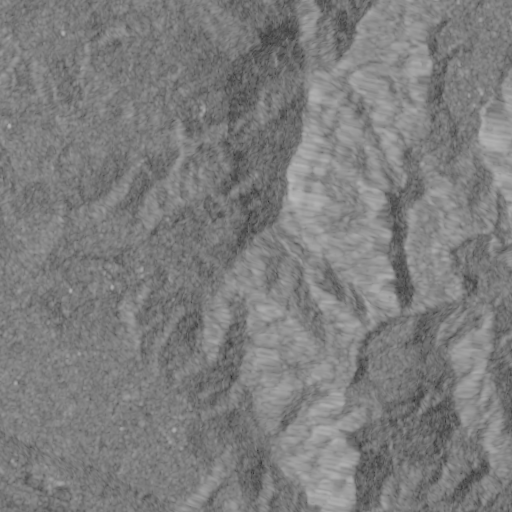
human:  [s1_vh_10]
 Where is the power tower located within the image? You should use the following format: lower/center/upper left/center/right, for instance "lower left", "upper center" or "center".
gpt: The power tower is located in the lower left of the image.
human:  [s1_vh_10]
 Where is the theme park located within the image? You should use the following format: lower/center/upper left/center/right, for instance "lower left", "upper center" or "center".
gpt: The theme park is located in the lower left of the image.
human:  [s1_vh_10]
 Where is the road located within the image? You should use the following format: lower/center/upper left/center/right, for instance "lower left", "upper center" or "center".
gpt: There is no road in the image.

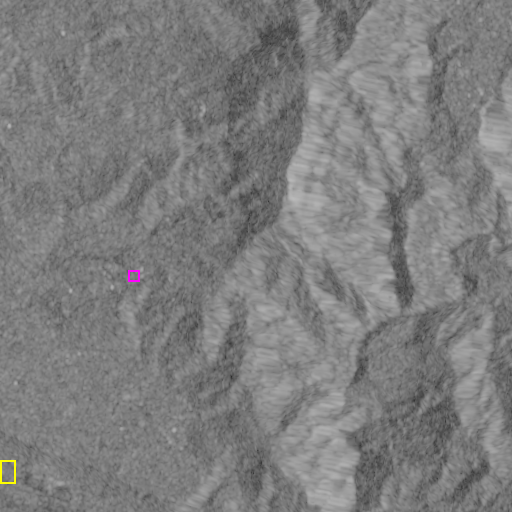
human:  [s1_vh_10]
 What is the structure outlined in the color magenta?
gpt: The structure outlined in magenta is a park.
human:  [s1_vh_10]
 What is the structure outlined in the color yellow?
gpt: The structure outlined in yellow is a theme park.
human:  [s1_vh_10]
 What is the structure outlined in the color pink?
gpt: There is no pink outline.